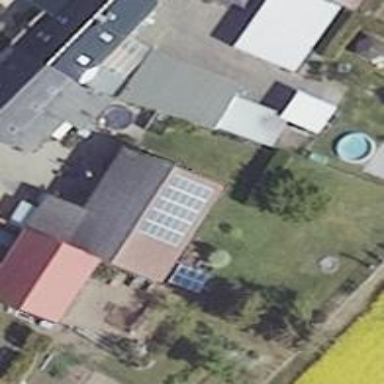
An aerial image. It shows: Small solar photovoltaic panel generator is producing electricity.